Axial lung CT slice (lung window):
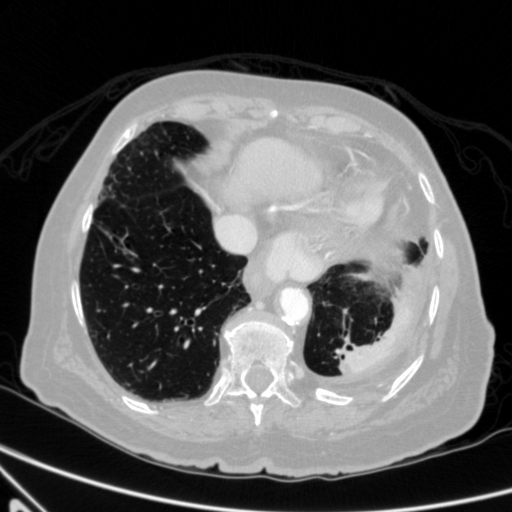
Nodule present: no